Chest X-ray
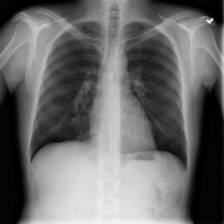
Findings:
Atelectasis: negative
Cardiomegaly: negative
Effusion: negative
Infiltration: negative
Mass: negative
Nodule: negative
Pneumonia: negative
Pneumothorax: negative
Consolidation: negative
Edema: negative
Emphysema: negative
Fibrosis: negative
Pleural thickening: negative
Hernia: negative